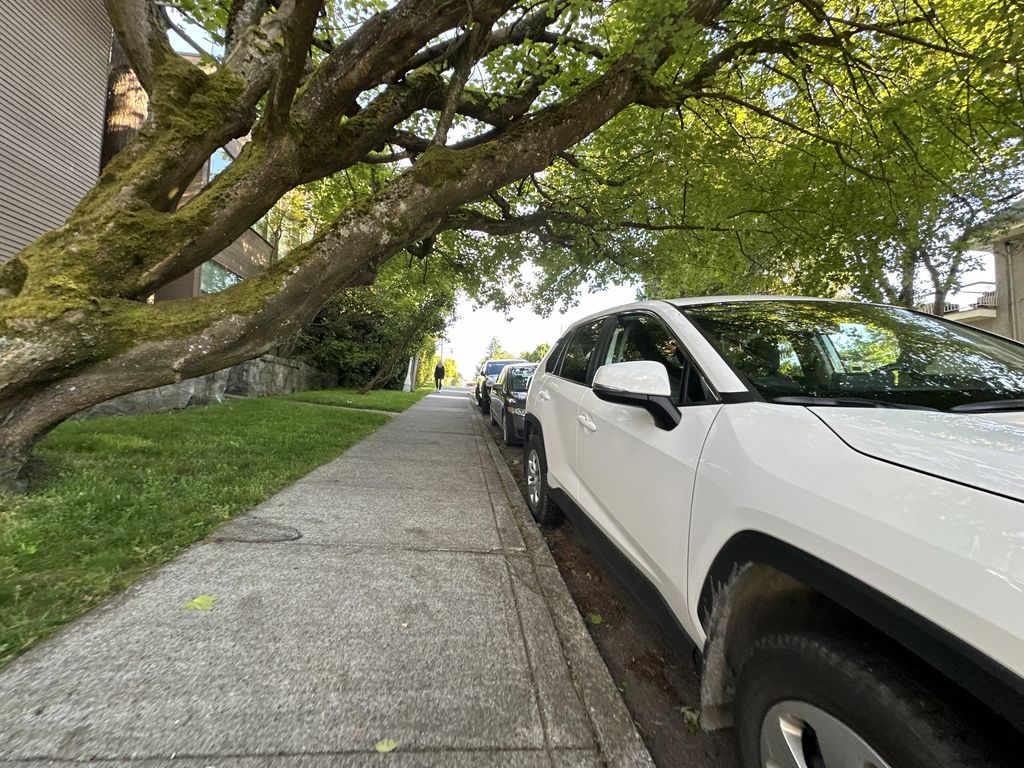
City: vancouver